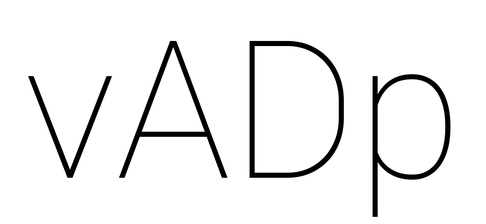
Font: Roboto_Thin